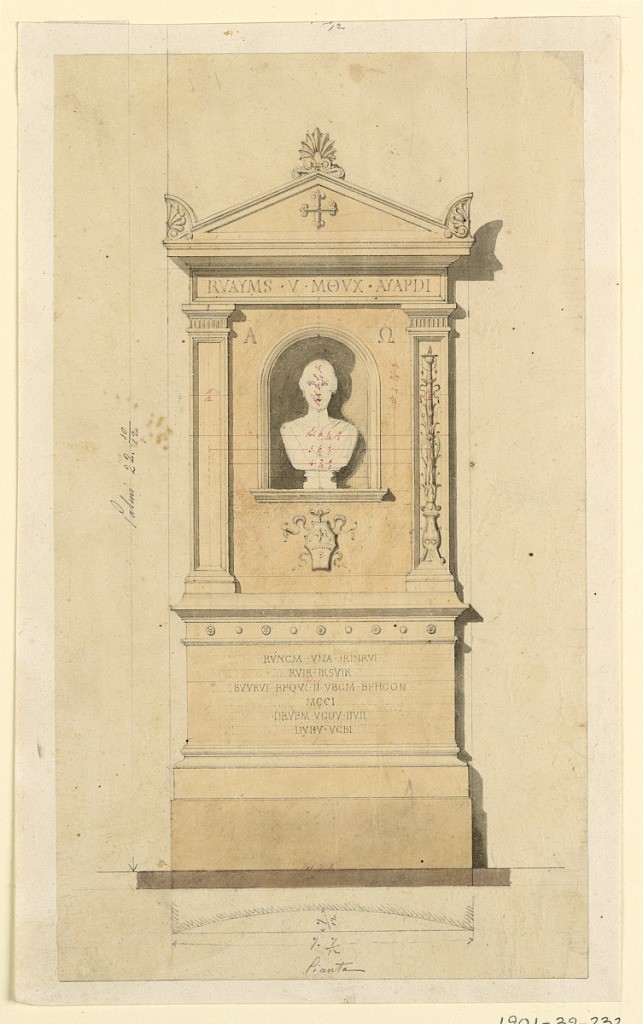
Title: Design for Monument
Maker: Felice Giani, Italian, 1758–1823
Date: ca. 1800
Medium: Graphite, pen and ink, brush and wash on paper
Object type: Drawing
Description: Measured elevation showing an architectural monument with the bust of a woman at center and Greek cross at top. Inscribed on design are the Latin letter A and the symbol for Omega. More text on monument above and below.